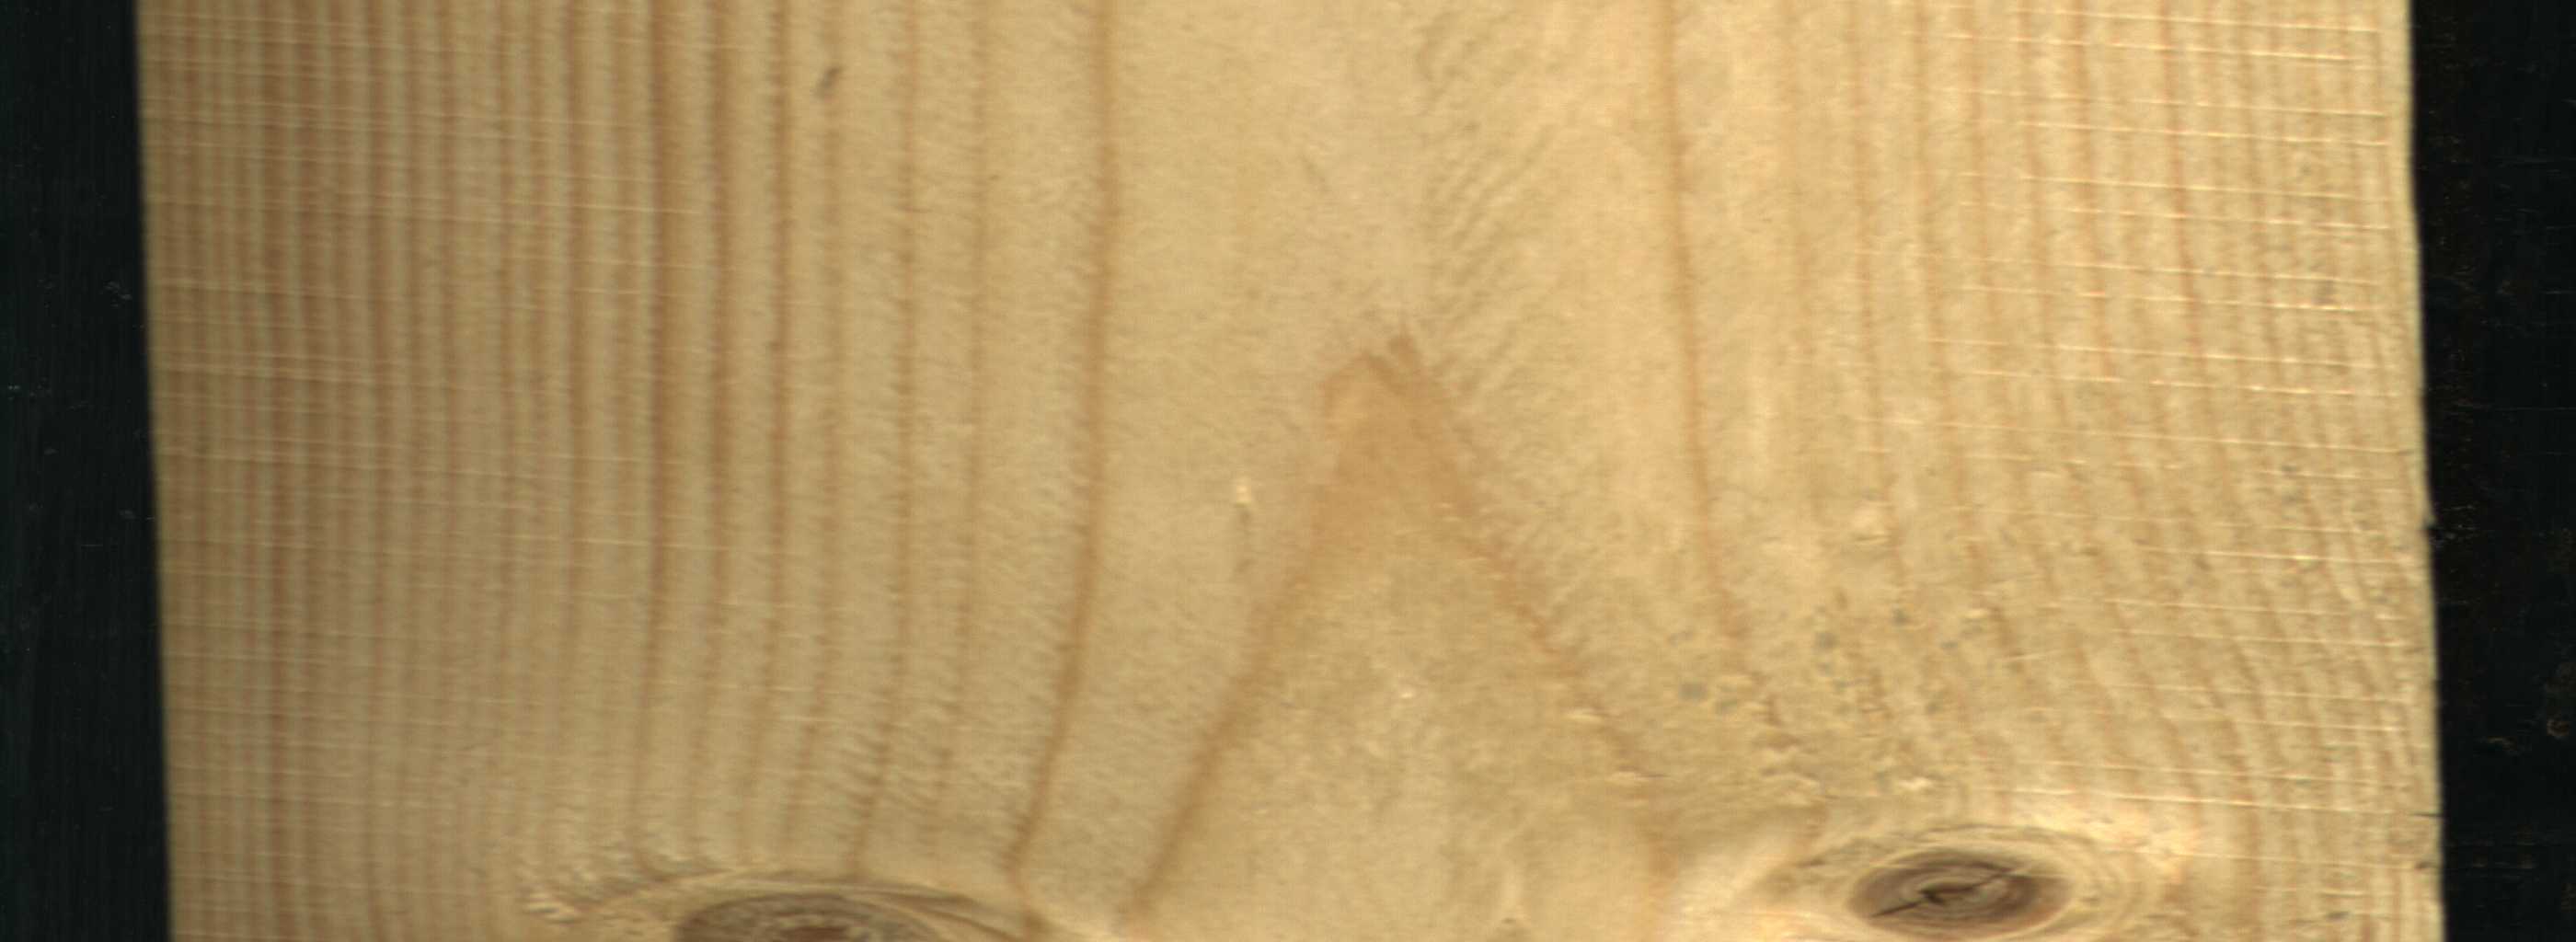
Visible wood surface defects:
knot_with_crack
Live_Knot